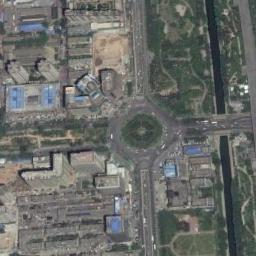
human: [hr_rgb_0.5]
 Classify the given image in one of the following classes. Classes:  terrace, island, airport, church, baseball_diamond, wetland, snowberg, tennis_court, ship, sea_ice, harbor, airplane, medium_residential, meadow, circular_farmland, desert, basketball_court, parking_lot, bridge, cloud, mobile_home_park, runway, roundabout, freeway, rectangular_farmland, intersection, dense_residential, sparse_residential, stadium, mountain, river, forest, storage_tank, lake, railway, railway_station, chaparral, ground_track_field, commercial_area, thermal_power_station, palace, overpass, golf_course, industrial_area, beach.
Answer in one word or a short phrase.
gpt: roundabout